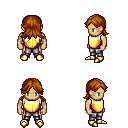
a pixel art fantasy rpg character, male body template, human, tanned skin, gold chest armor, metal pants, brunette loose hair, gold boots, four views (front, back, left, right), 2x2 character sprite sheet, small pixel art, hard edges, no anti-aliasing